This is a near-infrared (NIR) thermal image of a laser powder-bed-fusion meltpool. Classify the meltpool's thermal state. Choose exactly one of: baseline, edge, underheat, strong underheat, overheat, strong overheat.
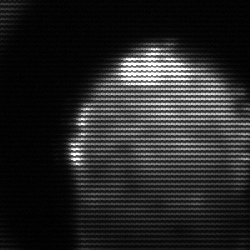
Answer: edge